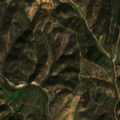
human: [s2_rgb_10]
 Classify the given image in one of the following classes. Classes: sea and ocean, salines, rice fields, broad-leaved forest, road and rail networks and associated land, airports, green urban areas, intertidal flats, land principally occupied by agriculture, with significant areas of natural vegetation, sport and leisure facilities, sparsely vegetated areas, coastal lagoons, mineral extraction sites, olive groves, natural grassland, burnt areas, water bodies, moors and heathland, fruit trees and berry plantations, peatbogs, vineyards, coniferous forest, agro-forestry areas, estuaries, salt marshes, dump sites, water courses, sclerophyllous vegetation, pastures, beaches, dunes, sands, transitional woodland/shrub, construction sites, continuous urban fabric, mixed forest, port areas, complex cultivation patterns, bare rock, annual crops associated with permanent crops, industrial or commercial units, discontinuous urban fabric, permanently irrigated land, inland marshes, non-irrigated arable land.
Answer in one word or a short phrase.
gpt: complex cultivation patterns, sclerophyllous vegetation, transitional woodland/shrub